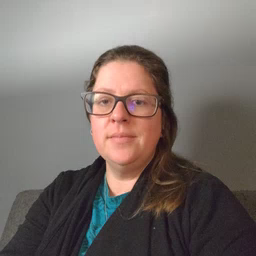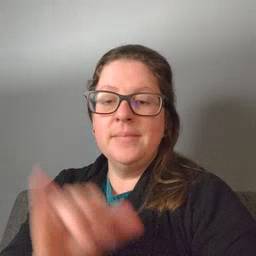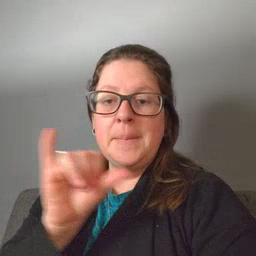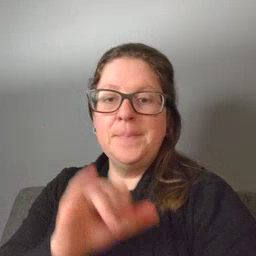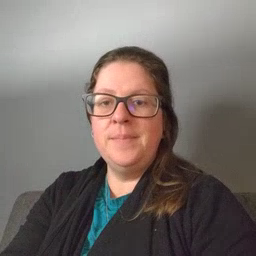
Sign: same